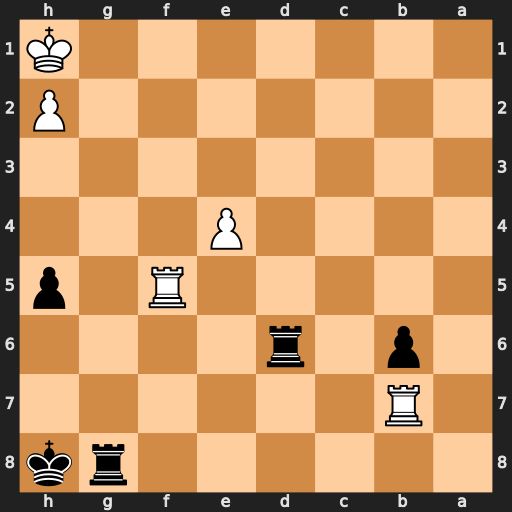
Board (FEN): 6rk/1R6/1p1r4/5R1p/4P3/8/7P/7K
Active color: b
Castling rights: -
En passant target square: -
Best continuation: Rd1+ Rf1 Rxf1#